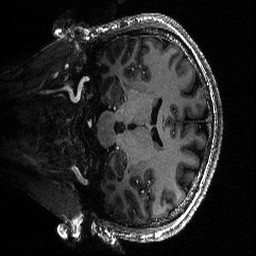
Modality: T1w
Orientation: coronal
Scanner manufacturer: siemens
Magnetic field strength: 6.98 T
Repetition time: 2.83 s
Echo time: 0.00279 s